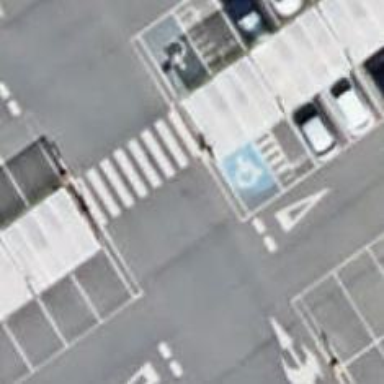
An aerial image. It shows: Uncontrolled footway crossing on the road.